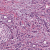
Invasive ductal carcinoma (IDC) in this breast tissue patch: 1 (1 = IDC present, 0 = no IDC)